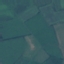
Land use / land cover: Pasture